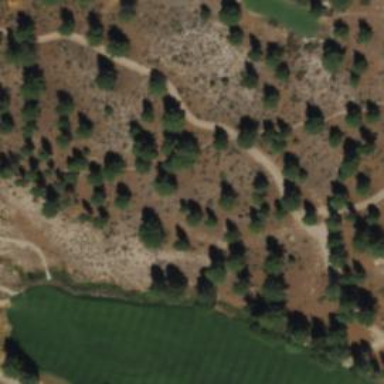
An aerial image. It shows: Pathway for golfing.